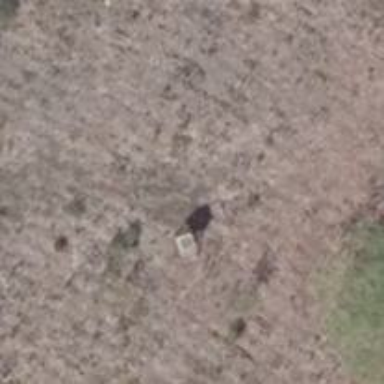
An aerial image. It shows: Shelter that serves as hunting stand.